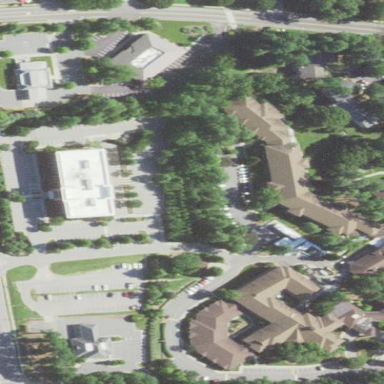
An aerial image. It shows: Commercial building.